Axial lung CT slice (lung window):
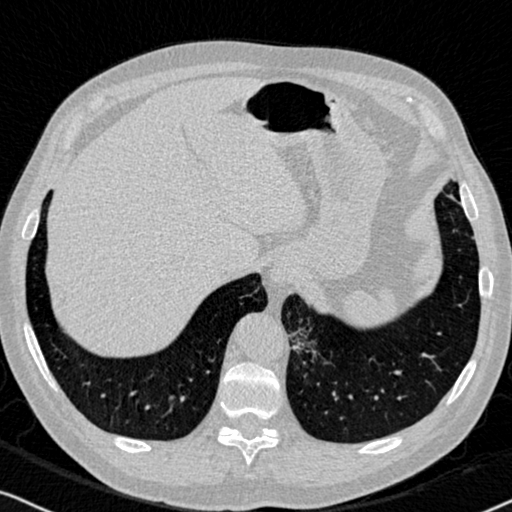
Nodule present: no